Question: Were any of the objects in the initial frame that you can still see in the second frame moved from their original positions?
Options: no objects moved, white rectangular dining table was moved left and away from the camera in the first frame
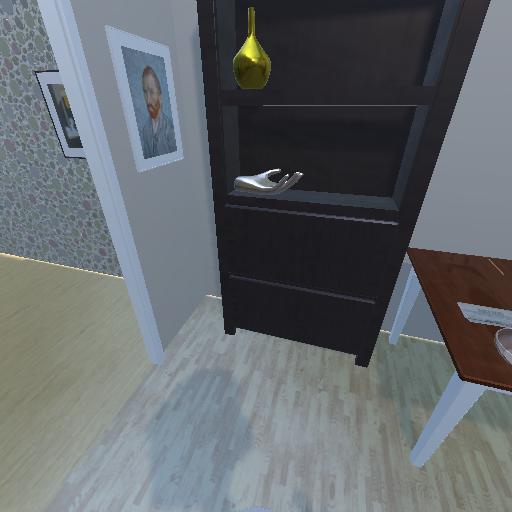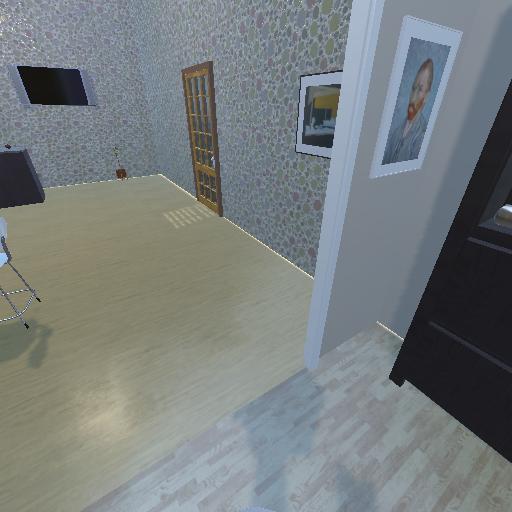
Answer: no objects moved